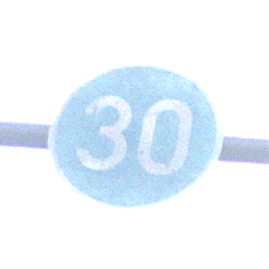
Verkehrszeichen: VorgeschriebeneMindestgeschwindigkeit
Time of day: SunriseSunset
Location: Outdoor (Urban)
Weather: PartlyCloudy
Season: NotSpecified
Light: Natural